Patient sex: M
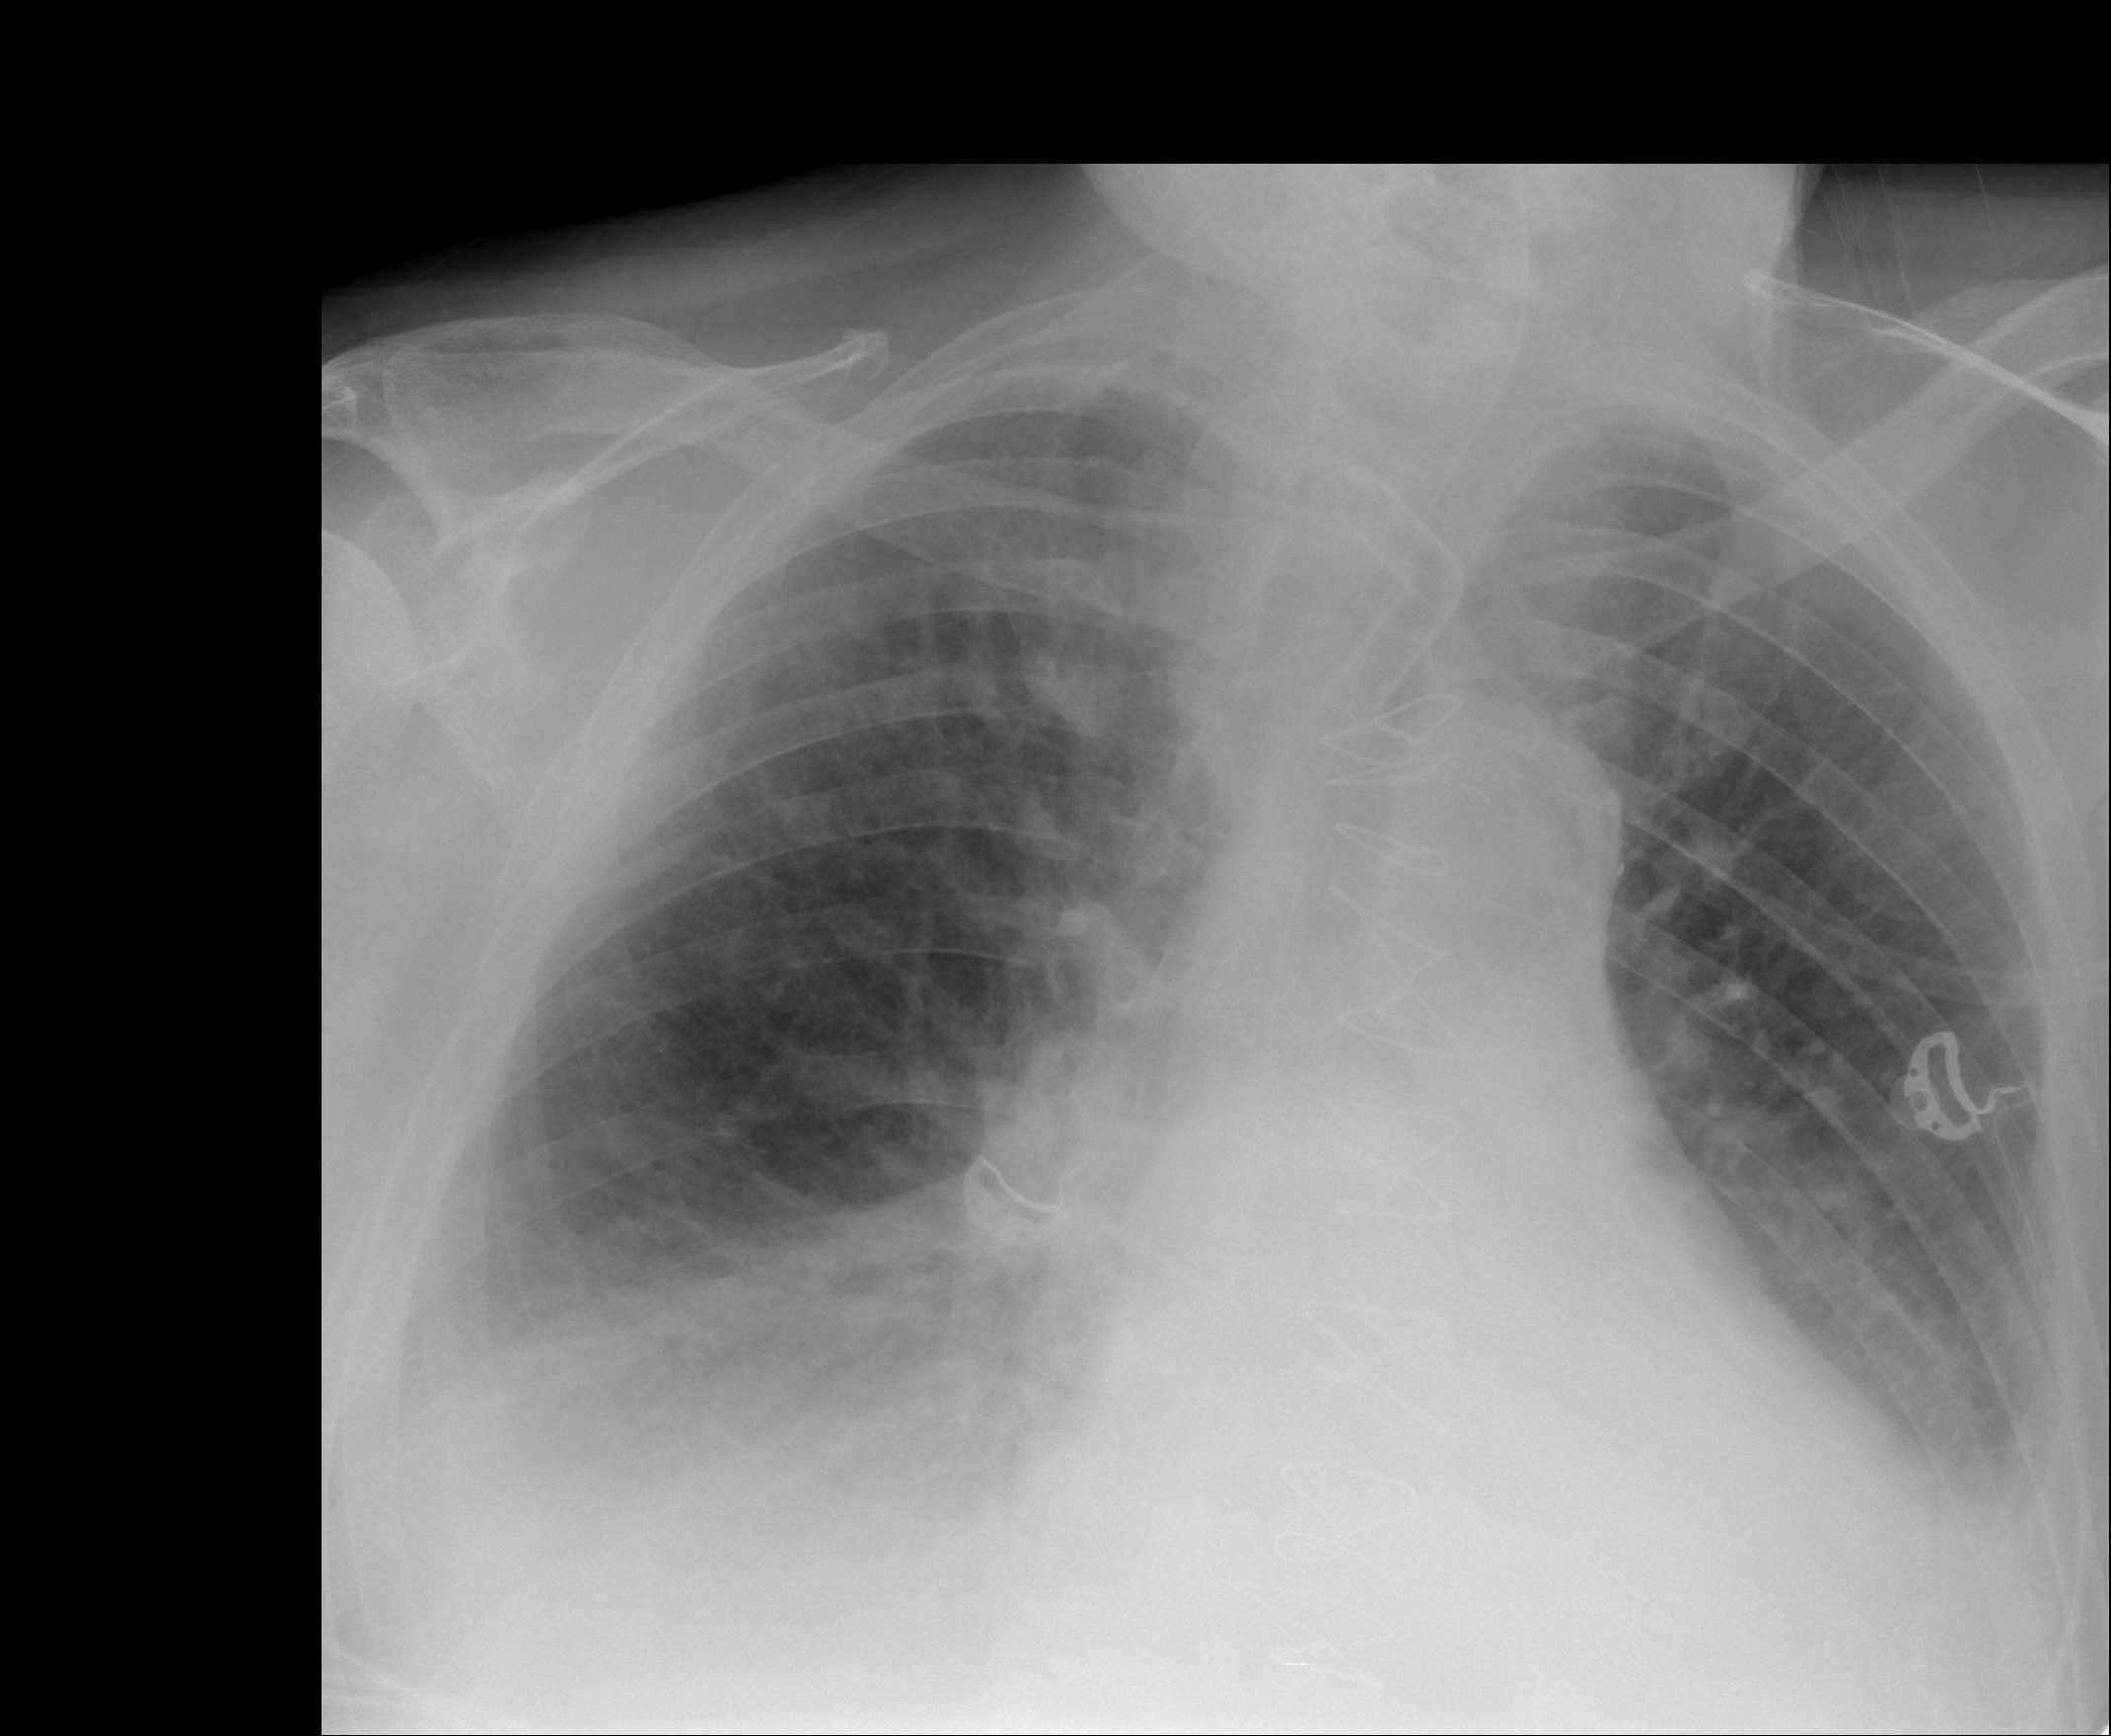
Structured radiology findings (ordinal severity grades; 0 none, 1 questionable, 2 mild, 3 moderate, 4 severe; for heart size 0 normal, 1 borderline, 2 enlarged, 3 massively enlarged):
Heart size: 2
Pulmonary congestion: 0
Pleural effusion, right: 1
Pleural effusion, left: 2
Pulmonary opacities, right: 0
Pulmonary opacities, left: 0
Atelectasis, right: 2
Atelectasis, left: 2